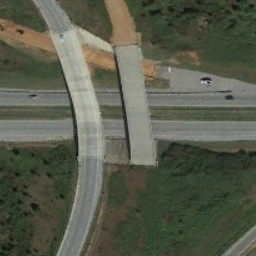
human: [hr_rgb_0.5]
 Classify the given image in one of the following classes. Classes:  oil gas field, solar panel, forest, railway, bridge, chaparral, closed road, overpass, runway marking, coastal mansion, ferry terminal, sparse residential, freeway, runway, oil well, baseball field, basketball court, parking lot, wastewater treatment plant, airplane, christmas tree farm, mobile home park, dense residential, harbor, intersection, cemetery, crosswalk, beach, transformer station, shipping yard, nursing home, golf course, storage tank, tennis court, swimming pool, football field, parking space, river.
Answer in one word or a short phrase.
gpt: overpass